Question: This should add a document.
'''
public static void AddDoc()
{
var msBuild = MSBuildWorkspace.Create();
var sln = msBuild.OpenSolutionAsync
(@"D:\PanNiebieski\Documents\Visual Studio 14\Projects\WebApplication1"
+ @"\WebApplication1.sln").Result;
foreach (var p in sln.Projects)
{
p.AddDocument(Guid.NewGuid().ToString() + ".txt", "test");
var ok = msBuild.TryApplyChanges(sln);
Console.WriteLine(p.Name + ":" + ok);
}
Console.ReadKey();
}
'''
Method "TryApplyChanges" returns true so that means document was added.
Then again when I check solution nothing like that exist.
I have the same problem with adding references to a project.
The question is how I can save change like adding a document to a real project. Do I miss something. Many question in StackOverflow about adding references to a project said that this simply doesn't work. Does method "AddDocument" also does nothing?
This method says this action is supported. I am confused.

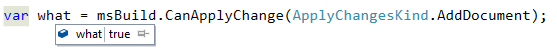
Answer: Roslyn's entire workspace & syntax APIs are immutable.
'p.AddDocument' creates a new 'Project' and 'Solution' (which is returned in the 'Project' property of the returned 'Document'), which you're ignoring.